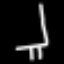
Label: chair